Question: Is it possible to create such border around div using pure CSS, or do I have to use image for this?

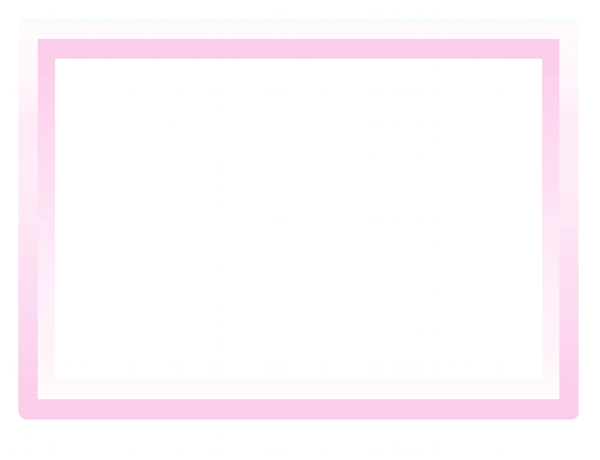
Answer: Since you want to do , here's one way:
'''
.dblgradbox {
margin: auto;
padding: 15px;
width: 275px;
height: 200px;
border: 15px solid transparent;
border-top: 10px solid transparent;
border-image: linear-gradient(to bottom, transparent, #FBCDEA) 3 100%;
box-shadow: 0 15px 0 0 #FBCDEA, 0 -5px 0 0 #F7FCFF, inset 0px 15px 0 0 #FBCDEA;
background-image: linear-gradient(#FBCDEA, transparent), linear-gradient(#FBCDEA, transparent);
background-size: 15px 100%;
background-position: 0 0, 100% 0;
background-repeat: no-repeat;
border-radius: 7px;
}
'''
'''
<div class="dblgradbox">
x3ns
</div>
'''
See if "Full Page" after running snippet. I didn't include any cross-browser properties as this is an example.
This method works by normally applying a gradient border, and the using a box-shadow inset technique to aid in completing the effect within the element - thus also a padding is required to fit content within. The background-image only display two gradient bars on both sides of inset.